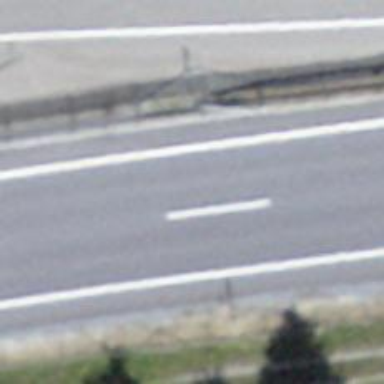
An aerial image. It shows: Asphalt trunk highway designated as motorroad.